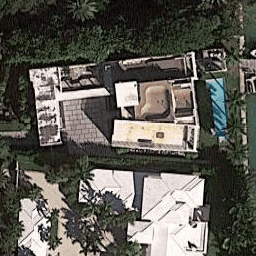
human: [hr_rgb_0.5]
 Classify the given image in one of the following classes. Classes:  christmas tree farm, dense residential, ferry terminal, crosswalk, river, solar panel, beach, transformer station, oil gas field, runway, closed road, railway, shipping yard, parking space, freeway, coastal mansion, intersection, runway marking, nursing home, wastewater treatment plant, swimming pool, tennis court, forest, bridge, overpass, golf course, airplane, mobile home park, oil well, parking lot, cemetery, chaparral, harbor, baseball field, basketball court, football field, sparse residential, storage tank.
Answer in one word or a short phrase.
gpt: coastal mansion